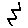
Label: zigzag